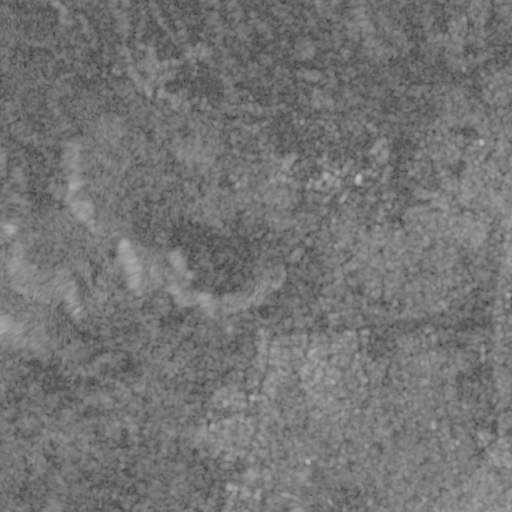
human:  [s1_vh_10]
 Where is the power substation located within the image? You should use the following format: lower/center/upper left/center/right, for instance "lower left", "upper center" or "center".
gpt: The power substation is located in the lower center of the image.
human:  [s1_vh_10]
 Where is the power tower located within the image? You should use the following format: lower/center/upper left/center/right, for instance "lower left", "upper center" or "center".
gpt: The power tower is located in the lower left of the image.
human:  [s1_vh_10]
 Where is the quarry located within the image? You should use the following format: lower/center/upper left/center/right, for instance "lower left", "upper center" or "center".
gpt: The quarry is located in the center of the image.
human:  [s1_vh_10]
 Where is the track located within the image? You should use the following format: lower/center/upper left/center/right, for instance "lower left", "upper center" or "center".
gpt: The track is located in the center right of the image.
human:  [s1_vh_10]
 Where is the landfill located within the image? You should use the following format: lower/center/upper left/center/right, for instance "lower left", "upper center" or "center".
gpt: There is no landfill in the image.

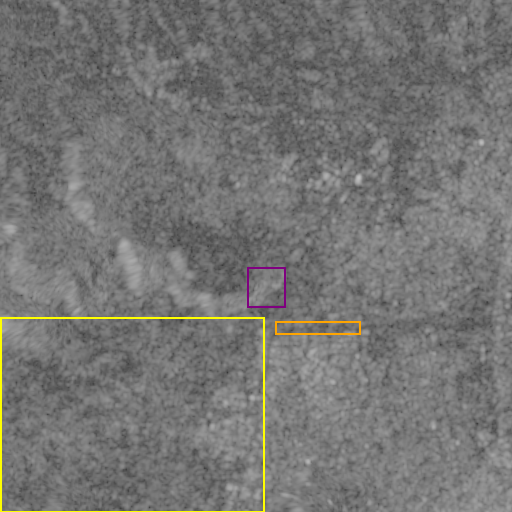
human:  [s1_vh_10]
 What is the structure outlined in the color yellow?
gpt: The structure outlined in yellow is a crop field.
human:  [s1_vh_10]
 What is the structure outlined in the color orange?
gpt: The structure outlined in orange is a park.
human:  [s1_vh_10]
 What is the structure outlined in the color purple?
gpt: The structure outlined in purple is a quarry.
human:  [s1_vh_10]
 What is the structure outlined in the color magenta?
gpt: There is no magenta outline.